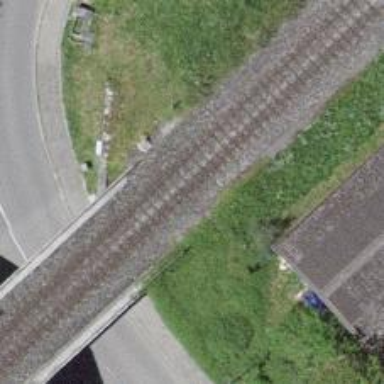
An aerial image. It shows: Railway bridge with electrified tracks and single rail.